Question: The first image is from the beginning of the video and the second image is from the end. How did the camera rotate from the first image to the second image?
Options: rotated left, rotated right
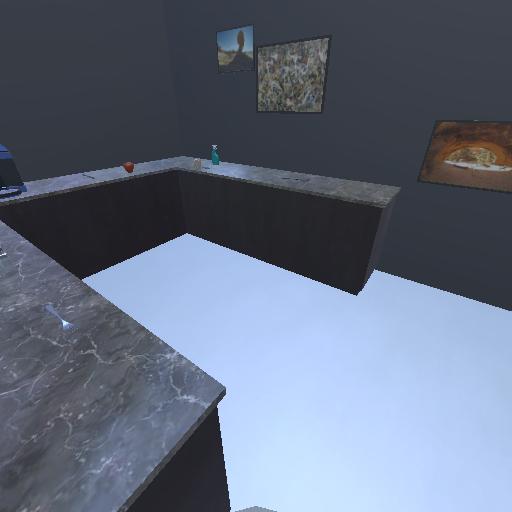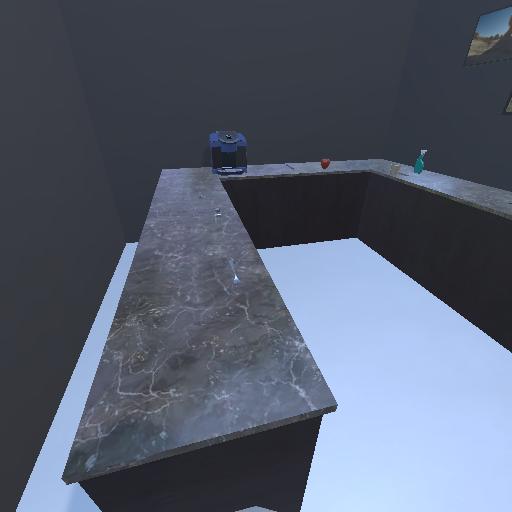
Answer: rotated left